Aerial crown-view tile of a tropical tree (Barro Colorado Island, Panama), acquired 20241112:
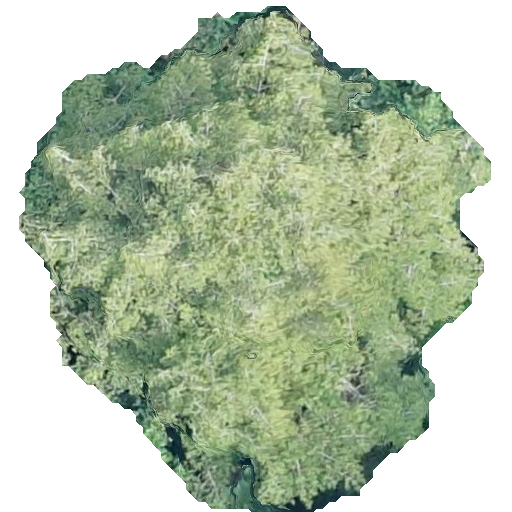
Species: Virola surinamensis
GBIF accepted scientific name: Virola surinamensis
Crown area: 256.49 m²